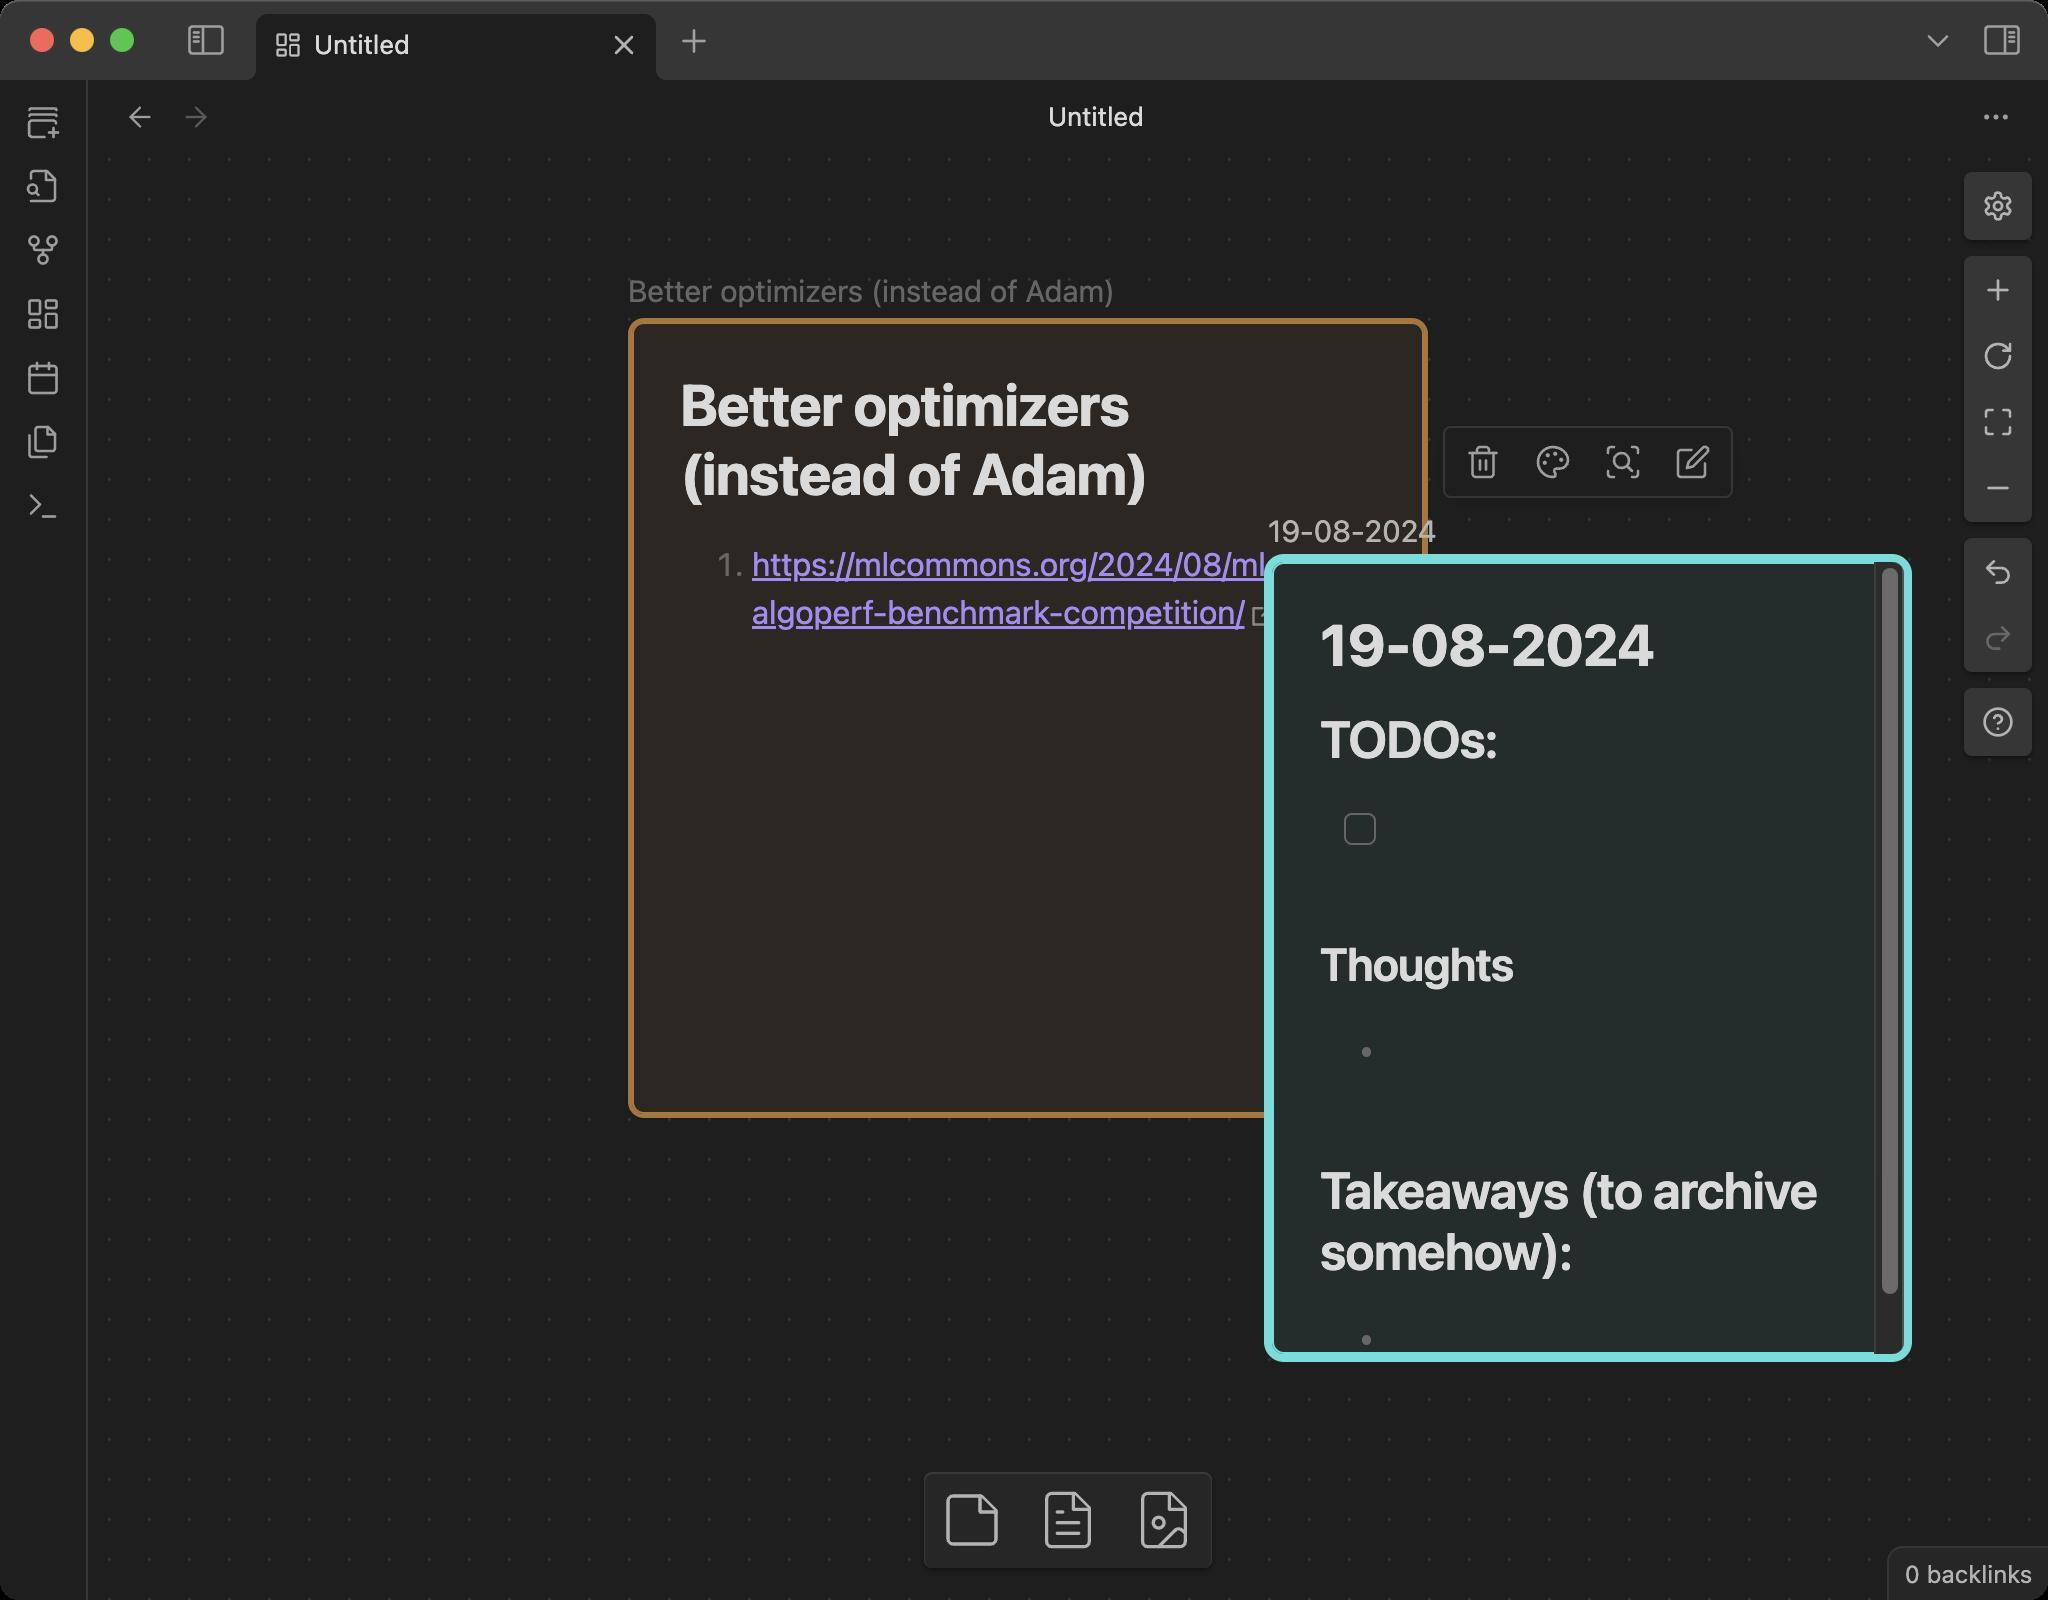
Accessibility tree:
{"name": "Untitled_-_Sophie's_vault_-_Obsidian_v1.6.7", "role": "AXWindow", "description": null, "role_description": "standard window", "value": null, "position": "325.00;113.00", "size": "1024;800", "children": [{"name": "", "role": "AXGroup", "description": "", "role_description": "group", "value": "", "position": "0.00;0.00", "size": "1024;800", "children": [{"name": "", "role": "AXGroup", "description": "", "role_description": "group", "value": "", "position": "0.00;0.00", "size": "1024;800", "children": [{"name": "", "role": "AXGroup", "description": "", "role_description": "group", "value": "", "position": "0.00;0.00", "size": "1024;800", "children": [{"name": "", "role": "AXGroup", "description": "", "role_description": "group", "value": "", "position": "0.00;0.00", "size": "1024;800", "children": [{"name": "Untitled_-_Sophie's_vault_-_Obsidian_v1.6.7", "role": "AXWebArea", "description": "", "role_description": "HTML content", "value": "", "position": "0.00;0.00", "size": "1024;800", "children": [{"name": "", "role": "AXGroup", "description": "", "role_description": "group", "value": "", "position": "0.00;0.00", "size": "1024;800", "children": [{"name": "", "role": "AXGroup", "description": "", "role_description": "group", "value": "", "position": "0.00;0.00", "size": "1024;800", "children": [{"name": "", "role": "AXGroup", "description": "", "role_description": "group", "value": "", "position": "0.00;0.00", "size": "1024;800", "children": [{"name": "", "role": "AXGroup", "description": "", "role_description": "group", "value": "", "position": "0.00;0.00", "size": "1024;800", "children": [{"name": "", "role": "AXGroup", "description": "", "role_description": "group", "value": "", "position": "0.00;40.00", "size": "44;760", "children": [{"name": "", "role": "AXGroup", "description": "Create new unique note", "role_description": "group", "value": "", "position": "7.00;48.00", "size": "30;26", "children": [{"name": "", "role": "AXImage", "description": "", "role_description": "image", "value": "", "position": "13.00;52.00", "size": "18;18", "children": []}]}, {"name": "", "role": "AXGroup", "description": "Open quick switcher", "role_description": "group", "value": "", "position": "7.00;80.00", "size": "30;26", "children": [{"name": "", "role": "AXImage", "description": "", "role_description": "image", "value": "", "position": "13.00;84.00", "size": "18;18", "children": []}]}, {"name": "", "role": "AXGroup", "description": "Open graph view", "role_description": "group", "value": "", "position": "7.00;112.00", "size": "30;26", "children": [{"name": "", "role": "AXImage", "description": "", "role_description": "image", "value": "", "position": "13.00;116.00", "size": "18;18", "children": []}]}, {"name": "", "role": "AXGroup", "description": "Create new canvas", "role_description": "group", "value": "", "position": "7.00;144.00", "size": "30;26", "children": [{"name": "", "role": "AXImage", "description": "", "role_description": "image", "value": "", "position": "13.00;148.00", "size": "18;18", "children": []}]}, {"name": "", "role": "AXGroup", "description": "Open today's daily note", "role_description": "group", "value": "", "position": "7.00;176.00", "size": "30;26", "children": [{"name": "", "role": "AXImage", "description": "", "role_description": "image", "value": "", "position": "13.00;180.00", "size": "18;18", "children": []}]}, {"name": "", "role": "AXGroup", "description": "Insert template", "role_description": "group", "value": "", "position": "7.00;208.00", "size": "30;26", "children": [{"name": "", "role": "AXImage", "description": "", "role_description": "image", "value": "", "position": "13.00;212.00", "size": "18;18", "children": []}]}, {"name": "", "role": "AXGroup", "description": "Open command palette", "role_description": "group", "value": "", "position": "7.00;240.00", "size": "30;26", "children": [{"name": "", "role": "AXImage", "description": "", "role_description": "image", "value": "", "position": "13.00;244.00", "size": "18;18", "children": []}]}]}, {"name": "", "role": "AXGroup", "description": "", "role_description": "group", "value": "", "position": "44.00;0.00", "size": "980;800", "children": [{"name": "", "role": "AXGroup", "description": "", "role_description": "group", "value": "", "position": "44.00;0.00", "size": "980;800", "children": [{"name": "", "role": "AXGroup", "description": "", "role_description": "group", "value": "", "position": "44.00;0.00", "size": "980;40", "children": [{"name": "", "role": "AXGroup", "description": "", "role_description": "group", "value": "", "position": "88.00;0.00", "size": "30;39", "children": [{"name": "", "role": "AXGroup", "description": "", "role_description": "group", "value": "", "position": "88.00;8.00", "size": "30;24", "children": [{"name": "", "role": "AXImage", "description": "", "role_description": "image", "value": "", "position": "94.00;11.00", "size": "18;18", "children": []}]}]}, {"name": "", "role": "AXGroup", "description": "", "role_description": "group", "value": "", "position": "113.00;6.00", "size": "230;34", "children": [{"name": "", "role": "AXGroup", "description": "Untitled", "role_description": "group", "value": "", "position": "128.00;7.00", "size": "200;33", "children": [{"name": "", "role": "AXGroup", "description": "", "role_description": "group", "value": "", "position": "131.00;8.00", "size": "194;29", "children": [{"name": "", "role": "AXGroup", "description": "", "role_description": "group", "value": "", "position": "137.00;15.00", "size": "18;15", "children": [{"name": "", "role": "AXImage", "description": "", "role_description": "image", "value": "", "position": "137.00;15.00", "size": "14;15", "children": []}]}, {"name": "", "role": "AXGroup", "description": "", "role_description": "group", "value": "", "position": "157.00;14.00", "size": "143;17", "children": [{"name": "", "role": "AXStaticText", "description": "", "role_description": "text", "value": "Untitled", "position": "157.00;14.00", "size": "48;16", "children": []}]}, {"name": "", "role": "AXGroup", "description": "Close", "role_description": "group", "value": "", "position": "302.00;12.00", "size": "20;21", "children": [{"name": "", "role": "AXImage", "description": "", "role_description": "image", "value": "", "position": "304.00;14.00", "size": "16;17", "children": []}]}]}]}]}, {"name": "", "role": "AXGroup", "description": "", "role_description": "group", "value": "", "position": "334.00;0.00", "size": "26;39", "children": [{"name": "", "role": "AXGroup", "description": "New tab", "role_description": "group", "value": "", "position": "334.00;8.00", "size": "26;26", "children": [{"name": "", "role": "AXImage", "description": "", "role_description": "image", "value": "", "position": "338.00;12.00", "size": "18;18", "children": []}]}]}, {"name": "", "role": "AXGroup", "description": "", "role_description": "group", "value": "", "position": "956.00;0.00", "size": "26;39", "children": [{"name": "", "role": "AXGroup", "description": "", "role_description": "group", "value": "", "position": "956.00;8.00", "size": "26;26", "children": [{"name": "", "role": "AXImage", "description": "", "role_description": "image", "value": "", "position": "960.00;12.00", "size": "18;18", "children": []}]}]}, {"name": "", "role": "AXGroup", "description": "", "role_description": "group", "value": "", "position": "986.00;0.00", "size": "38;39", "children": [{"name": "", "role": "AXGroup", "description": "", "role_description": "group", "value": "", "position": "986.00;8.00", "size": "30;24", "children": [{"name": "", "role": "AXImage", "description": "", "role_description": "image", "value": "", "position": "992.00;11.00", "size": "18;18", "children": []}]}]}]}, {"name": "", "role": "AXGroup", "description": "", "role_description": "group", "value": "", "position": "44.00;40.00", "size": "980;760", "children": [{"name": "", "role": "AXGroup", "description": "", "role_description": "group", "value": "", "position": "44.00;40.00", "size": "980;760", "children": [{"name": "", "role": "AXGroup", "description": "", "role_description": "group", "value": "", "position": "44.00;40.00", "size": "980;760", "children": [{"name": "", "role": "AXGroup", "description": "", "role_description": "group", "value": "", "position": "44.00;40.00", "size": "980;39", "children": [{"name": "", "role": "AXButton", "description": "Navigate back", "role_description": "button", "value": "", "position": "56.00;47.00", "size": "28;24", "children": [{"name": "", "role": "AXImage", "description": "", "role_description": "image", "value": "", "position": "62.00;51.00", "size": "16;16", "children": []}]}, {"name": "", "role": "AXButton", "description": "Navigate forward", "role_description": "button", "value": "", "position": "84.00;47.00", "size": "28;24", "children": [{"name": "", "role": "AXImage", "description": "", "role_description": "image", "value": "", "position": "90.00;51.00", "size": "16;16", "children": []}]}, {"name": "", "role": "AXGroup", "description": "", "role_description": "group", "value": "", "position": "120.00;40.00", "size": "856;38", "children": [{"name": "", "role": "AXTextArea", "description": "", "role_description": "text entry area", "value": "Untitled", "position": "524.00;50.00", "size": "48;17", "children": [{"name": "", "role": "AXStaticText", "description": "", "role_description": "text", "value": "Untitled", "position": "524.00;51.00", "size": "48;15", "children": []}]}]}, {"name": "", "role": "AXButton", "description": "More options", "role_description": "button", "value": "", "position": "984.00;47.00", "size": "28;24", "children": [{"name": "", "role": "AXImage", "description": "", "role_description": "image", "value": "", "position": "990.00;51.00", "size": "16;16", "children": []}]}]}, {"name": "", "role": "AXGroup", "description": "", "role_description": "group", "value": "", "position": "44.00;78.00", "size": "980;722", "children": [{"name": "", "role": "AXGroup", "description": "Drag to add card Drag to add note from vault Drag to add media from vault Canvas settings Zoom in Reset zoom Zoom to fit (⇧ 1) Zoom out Undo Redo Canvas help Better optimizers (instead of Adam) https://mlcommons.org/2024/08/mlc-algoperf-benchmark-competition/ Better optimizers (instead of Adam) 19-08-2024 ​ TODOs: ​ Thoughts ​ ​ ​ Takeaways (to archive somehow): ​ ​ 19-08-2024 Remove Set color Zoom to selection (⇧ 2) Edit", "role_description": "group", "value": "", "position": "44.00;78.00", "size": "980;722", "children": [{"name": "", "role": "AXImage", "description": "", "role_description": "image", "value": "", "position": "44.00;78.00", "size": "980;722", "children": []}, {"name": "", "role": "AXGroup", "description": "", "role_description": "group", "value": "", "position": "462.00;736.00", "size": "144;48", "children": [{"name": "", "role": "AXGroup", "description": "Drag to add card", "role_description": "group", "value": "", "position": "462.00;736.00", "size": "48;48", "children": [{"name": "", "role": "AXImage", "description": "", "role_description": "image", "value": "", "position": "470.00;744.00", "size": "32;32", "children": []}]}, {"name": "", "role": "AXGroup", "description": "Drag to add note from vault", "role_description": "group", "value": "", "position": "510.00;736.00", "size": "48;48", "children": [{"name": "", "role": "AXImage", "description": "", "role_description": "image", "value": "", "position": "518.00;744.00", "size": "32;32", "children": []}]}, {"name": "", "role": "AXGroup", "description": "Drag to add media from vault", "role_description": "group", "value": "", "position": "558.00;736.00", "size": "48;48", "children": [{"name": "", "role": "AXImage", "description": "", "role_description": "image", "value": "", "position": "566.00;744.00", "size": "32;32", "children": []}]}]}, {"name": "", "role": "AXGroup", "description": "", "role_description": "group", "value": "", "position": "982.00;86.00", "size": "34;293", "children": [{"name": "", "role": "AXGroup", "description": "", "role_description": "group", "value": "", "position": "982.00;86.00", "size": "34;35", "children": [{"name": "", "role": "AXGroup", "description": "Canvas settings", "role_description": "group", "value": "", "position": "983.00;87.00", "size": "32;33", "children": [{"name": "", "role": "AXImage", "description": "", "role_description": "image", "value": "", "position": "991.00;95.00", "size": "16;17", "children": []}]}]}, {"name": "", "role": "AXGroup", "description": "", "role_description": "group", "value": "", "position": "982.00;128.00", "size": "34;134", "children": [{"name": "", "role": "AXGroup", "description": "Zoom in", "role_description": "group", "value": "", "position": "983.00;129.00", "size": "32;34", "children": [{"name": "", "role": "AXImage", "description": "", "role_description": "image", "value": "", "position": "991.00;137.00", "size": "16;17", "children": []}]}, {"name": "", "role": "AXGroup", "description": "Reset zoom", "role_description": "group", "value": "", "position": "983.00;162.00", "size": "32;34", "children": [{"name": "", "role": "AXImage", "description": "", "role_description": "image", "value": "", "position": "991.00;170.00", "size": "16;17", "children": []}]}, {"name": "", "role": "AXGroup", "description": "Zoom to fit (⇧ 1)", "role_description": "group", "value": "", "position": "983.00;195.00", "size": "32;34", "children": [{"name": "", "role": "AXImage", "description": "", "role_description": "image", "value": "", "position": "991.00;203.00", "size": "16;17", "children": []}]}, {"name": "", "role": "AXGroup", "description": "Zoom out", "role_description": "group", "value": "", "position": "983.00;228.00", "size": "32;33", "children": [{"name": "", "role": "AXImage", "description": "", "role_description": "image", "value": "", "position": "991.00;236.00", "size": "16;17", "children": []}]}]}, {"name": "", "role": "AXGroup", "description": "", "role_description": "group", "value": "", "position": "982.00;269.00", "size": "34;68", "children": [{"name": "", "role": "AXGroup", "description": "Undo", "role_description": "group", "value": "", "position": "983.00;270.00", "size": "32;34", "children": [{"name": "", "role": "AXImage", "description": "", "role_description": "image", "value": "", "position": "991.00;278.00", "size": "16;17", "children": []}]}, {"name": "", "role": "AXGroup", "description": "Redo", "role_description": "group", "value": "", "position": "983.00;303.00", "size": "32;33", "children": [{"name": "", "role": "AXImage", "description": "", "role_description": "image", "value": "", "position": "991.00;311.00", "size": "16;17", "children": []}]}]}, {"name": "", "role": "AXGroup", "description": "", "role_description": "group", "value": "", "position": "982.00;344.00", "size": "34;35", "children": [{"name": "", "role": "AXGroup", "description": "Canvas help", "role_description": "group", "value": "", "position": "983.00;345.00", "size": "32;33", "children": [{"name": "", "role": "AXImage", "description": "", "role_description": "image", "value": "", "position": "991.00;353.00", "size": "16;17", "children": []}]}]}]}, {"name": "", "role": "AXGroup", "description": "", "role_description": "group", "value": "", "position": "534.00;439.00", "size": "490;361", "children": [{"name": "", "role": "AXImage", "description": "", "role_description": "image", "value": "", "position": "534.00;439.00", "size": "490;361", "children": []}, {"name": "", "role": "AXImage", "description": "", "role_description": "image", "value": "", "position": "534.00;439.00", "size": "490;361", "children": []}, {"name": "", "role": "AXGroup", "description": "", "role_description": "group", "value": "", "position": "314.00;159.00", "size": "400;401", "children": [{"name": "", "role": "AXGroup", "description": "", "role_description": "group", "value": "", "position": "314.00;159.00", "size": "400;401", "children": [{"name": "", "role": "AXGroup", "description": "", "role_description": "group", "value": "", "position": "316.00;161.00", "size": "396;397", "children": [{"name": "", "role": "AXGroup", "description": "", "role_description": "group", "value": "", "position": "316.00;161.00", "size": "396;397", "children": [{"name": "", "role": "AXGroup", "description": "", "role_description": "group", "value": "", "position": "340.00;185.00", "size": "333;349", "children": [{"name": "", "role": "AXTextArea", "description": "", "role_description": "text entry area", "value": "Better optimizers (instead of Adam)", "position": "340.00;185.00", "size": "333;70", "children": [{"name": "", "role": "AXStaticText", "description": "", "role_description": "text", "value": "Better optimizers (instead of Adam)", "position": "340.00;185.00", "size": "235;69", "children": []}]}, {"name": "", "role": "AXList", "description": "", "role_description": "content list", "value": "", "position": "340.00;269.00", "size": "333;51", "children": [{"name": "", "role": "AXGroup", "description": "", "role_description": "group", "value": "", "position": "376.00;269.00", "size": "297;51", "children": [{"name": "", "role": "AXListMarker", "description": "", "role_description": "AXListMarker", "value": "1. ", "position": "358.00;270.00", "size": "18;24", "children": []}, {"name": "", "role": "AXLink", "description": "https://mlcommons.org/2024/08/mlc-algoperf-benchmark-competition/", "role_description": "link", "value": "", "position": "376.00;272.00", "size": "273;44", "children": [{"name": "", "role": "AXStaticText", "description": "", "role_description": "text", "value": "https://mlcommons.org/2024/08/mlc-algoperf-benchmark-competition/", "position": "376.00;272.00", "size": "273;44", "children": []}]}]}]}]}]}]}, {"name": "", "role": "AXGroup", "description": "", "role_description": "group", "value": "", "position": "316.00;161.00", "size": "396;397", "children": []}]}, {"name": "", "role": "AXGroup", "description": "", "role_description": "group", "value": "", "position": "314.00;136.00", "size": "244;20", "children": [{"name": "", "role": "AXStaticText", "description": "", "role_description": "text", "value": "Better optimizers (instead of Adam)", "position": "314.00;137.00", "size": "244;18", "children": []}]}]}, {"name": "", "role": "AXGroup", "description": "", "role_description": "group", "value": "", "position": "634.00;279.00", "size": "320;401", "children": [{"name": "", "role": "AXGroup", "description": "", "role_description": "group", "value": "", "position": "634.00;279.00", "size": "320;401", "children": [{"name": "", "role": "AXGroup", "description": "", "role_description": "group", "value": "", "position": "636.00;281.00", "size": "316;397", "children": [{"name": "", "role": "AXGroup", "description": "", "role_description": "group", "value": "", "position": "636.00;281.00", "size": "316;397", "children": [{"name": "", "role": "AXGroup", "description": "", "role_description": "group", "value": "", "position": "660.00;305.00", "size": "253;373", "children": [{"name": "", "role": "AXTextArea", "description": "", "role_description": "text entry area", "value": "19-08-2024", "position": "660.00;305.00", "size": "253;35", "children": [{"name": "", "role": "AXStaticText", "description": "", "role_description": "text", "value": "19-08-2024", "position": "660.00;305.00", "size": "168;35", "children": []}]}, {"name": "​_TODOs:", "role": "AXHeading", "description": "", "role_description": "heading", "value": "", "position": "660.00;354.00", "size": "253;31", "children": [{"name": "", "role": "AXGroup", "description": "", "role_description": "group", "value": "", "position": "952.00;635.00", "size": "0;31", "children": [{"name": "", "role": "AXStaticText", "description": "", "role_description": "text", "value": "​", "position": "644.00;354.00", "size": "0;31", "children": []}]}, {"name": "", "role": "AXImage", "description": "", "role_description": "image", "value": "", "position": "644.00;365.00", "size": "10;10", "children": []}, {"name": "", "role": "AXStaticText", "description": "", "role_description": "text", "value": "TODOs:", "position": "660.00;354.00", "size": "89;31", "children": []}]}, {"name": "", "role": "AXList", "description": "", "role_description": "content list", "value": "", "position": "660.00;401.00", "size": "253;27", "children": [{"name": "", "role": "AXGroup", "description": "", "role_description": "group", "value": "", "position": "696.00;401.00", "size": "217;27", "children": [{"name": "", "role": "AXCheckBox", "description": "", "role_description": "checkbox", "value": "", "position": "672.00;407.00", "size": "16;16", "children": []}]}]}, {"name": "​_Thoughts", "role": "AXHeading", "description": "", "role_description": "heading", "value": "", "position": "660.00;467.00", "size": "253;30", "children": [{"name": "", "role": "AXGroup", "description": "", "role_description": "group", "value": "", "position": "952.00;677.00", "size": "0;1", "children": [{"name": "", "role": "AXStaticText", "description": "", "role_description": "text", "value": "​", "position": "644.00;468.00", "size": "0;28", "children": []}]}, {"name": "", "role": "AXImage", "description": "", "role_description": "image", "value": "", "position": "644.00;477.00", "size": "10;11", "children": []}, {"name": "", "role": "AXStaticText", "description": "", "role_description": "text", "value": "Thoughts", "position": "660.00;468.00", "size": "97;28", "children": []}]}, {"name": "", "role": "AXList", "description": "", "role_description": "content list", "value": "", "position": "660.00;513.00", "size": "253;27", "children": [{"name": "", "role": "AXGroup", "description": "", "role_description": "group", "value": "", "position": "696.00;513.00", "size": "217;27", "children": [{"name": "", "role": "AXListMarker", "description": "", "role_description": "AXListMarker", "value": "​", "position": "952.00;677.00", "size": "0;1", "children": []}, {"name": "", "role": "AXGroup", "description": "", "role_description": "group", "value": "", "position": "952.00;677.00", "size": "0;1", "children": [{"name": "", "role": "AXStaticText", "description": "", "role_description": "text", "value": "​", "position": "683.00;517.00", "size": "0;19", "children": []}]}, {"name": "", "role": "AXGroup", "description": "", "role_description": "group", "value": "", "position": "681.00;524.00", "size": "5;5", "children": [{"name": "", "role": "AXStaticText", "description": "", "role_description": "text", "value": "​", "position": "681.00;526.00", "size": "0;20", "children": []}]}]}]}, {"name": "​_Takeaways_(to_archive_somehow):", "role": "AXHeading", "description": "", "role_description": "heading", "value": "", "position": "660.00;579.00", "size": "253;62", "children": [{"name": "", "role": "AXGroup", "description": "", "role_description": "group", "value": "", "position": "952.00;677.00", "size": "0;1", "children": [{"name": "", "role": "AXStaticText", "description": "", "role_description": "text", "value": "​", "position": "644.00;579.00", "size": "0;31", "children": []}]}, {"name": "", "role": "AXImage", "description": "", "role_description": "image", "value": "", "position": "644.00;590.00", "size": "10;10", "children": []}, {"name": "", "role": "AXStaticText", "description": "", "role_description": "text", "value": "Takeaways (to archive somehow):", "position": "660.00;579.00", "size": "249;62", "children": []}]}, {"name": "", "role": "AXList", "description": "", "role_description": "content list", "value": "", "position": "660.00;657.00", "size": "253;21", "children": [{"name": "", "role": "AXGroup", "description": "", "role_description": "group", "value": "", "position": "696.00;657.00", "size": "217;21", "children": [{"name": "", "role": "AXListMarker", "description": "", "role_description": "AXListMarker", "value": "​", "position": "952.00;677.00", "size": "0;1", "children": []}, {"name": "", "role": "AXGroup", "description": "", "role_description": "group", "value": "", "position": "952.00;677.00", "size": "0;1", "children": [{"name": "", "role": "AXStaticText", "description": "", "role_description": "text", "value": "​", "position": "683.00;661.00", "size": "0;19", "children": []}]}, {"name": "", "role": "AXGroup", "description": "", "role_description": "group", "value": "", "position": "681.00;668.00", "size": "5;5", "children": [{"name": "", "role": "AXStaticText", "description": "", "role_description": "text", "value": "​", "position": "681.00;670.00", "size": "0;20", "children": []}]}]}]}]}]}]}]}, {"name": "", "role": "AXGroup", "description": "", "role_description": "group", "value": "", "position": "634.00;256.00", "size": "85;20", "children": [{"name": "", "role": "AXStaticText", "description": "", "role_description": "text", "value": "19-08-2024", "position": "634.00;257.00", "size": "85;18", "children": []}]}]}]}, {"name": "", "role": "AXGroup", "description": "", "role_description": "group", "value": "", "position": "722.00;213.00", "size": "145;37", "children": [{"name": "", "role": "AXGroup", "description": "", "role_description": "group", "value": "", "position": "722.00;213.00", "size": "145;37", "children": [{"name": "", "role": "AXButton", "description": "Remove", "role_description": "button", "value": "", "position": "725.00;216.00", "size": "34;31", "children": [{"name": "", "role": "AXImage", "description": "", "role_description": "image", "value": "", "position": "733.00;222.00", "size": "18;19", "children": []}]}, {"name": "", "role": "AXButton", "description": "Set color", "role_description": "button", "value": "", "position": "760.00;216.00", "size": "34;31", "children": [{"name": "", "role": "AXImage", "description": "", "role_description": "image", "value": "", "position": "768.00;222.00", "size": "18;19", "children": []}]}, {"name": "", "role": "AXButton", "description": "Zoom to selection (⇧ 2)", "role_description": "button", "value": "", "position": "795.00;216.00", "size": "34;31", "children": [{"name": "", "role": "AXImage", "description": "", "role_description": "image", "value": "", "position": "803.00;222.00", "size": "18;19", "children": []}]}, {"name": "", "role": "AXButton", "description": "Edit", "role_description": "button", "value": "", "position": "830.00;216.00", "size": "34;31", "children": [{"name": "", "role": "AXImage", "description": "", "role_description": "image", "value": "", "position": "838.00;222.00", "size": "18;19", "children": []}]}]}]}]}]}]}]}]}]}]}]}]}, {"name": "", "role": "AXGroup", "description": "", "role_description": "group", "value": "", "position": "943.00;773.00", "size": "81;27", "children": [{"name": "", "role": "AXGroup", "description": "", "role_description": "group", "value": "", "position": "948.00;778.00", "size": "72;18", "children": [{"name": "", "role": "AXStaticText", "description": "", "role_description": "text", "value": "0 backlinks", "position": "952.00;780.00", "size": "64;14", "children": []}]}]}]}]}]}]}]}]}]}, {"name": null, "role": "AXButton", "description": null, "role_description": "close button", "value": null, "position": "14.00;12.00", "size": "14;16", "children": []}, {"name": null, "role": "AXButton", "description": null, "role_description": "full screen button", "value": null, "position": "54.00;12.00", "size": "14;16", "children": [{"name": null, "role": "AXGroup", "description": null, "role_description": "group", "value": null, "position": "54.00;12.00", "size": "14;16", "children": [{"name": null, "role": "AXGroup", "description": null, "role_description": "group", "value": null, "position": "54.00;12.00", "size": "14;16", "children": []}]}]}, {"name": null, "role": "AXButton", "description": null, "role_description": "minimize button", "value": null, "position": "34.00;12.00", "size": "14;16", "children": []}]}